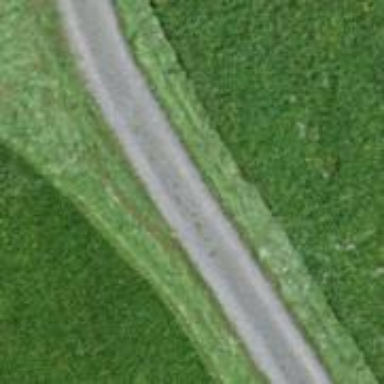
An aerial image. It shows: Service road with fine gravel surface.